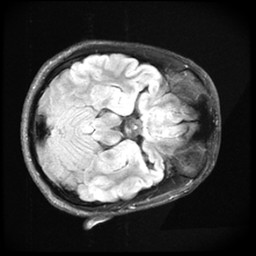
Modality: FLAIR
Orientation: axial
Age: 22
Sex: male
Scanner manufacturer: ge
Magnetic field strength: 3 T
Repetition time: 11 s
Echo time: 0.1497 s